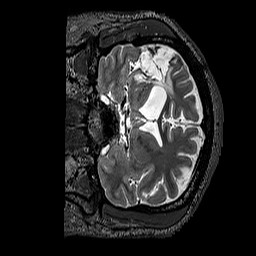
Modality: T2w
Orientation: coronal
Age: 42
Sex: male
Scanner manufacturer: siemens
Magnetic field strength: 3 T
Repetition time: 3.2 s
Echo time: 0.567 s